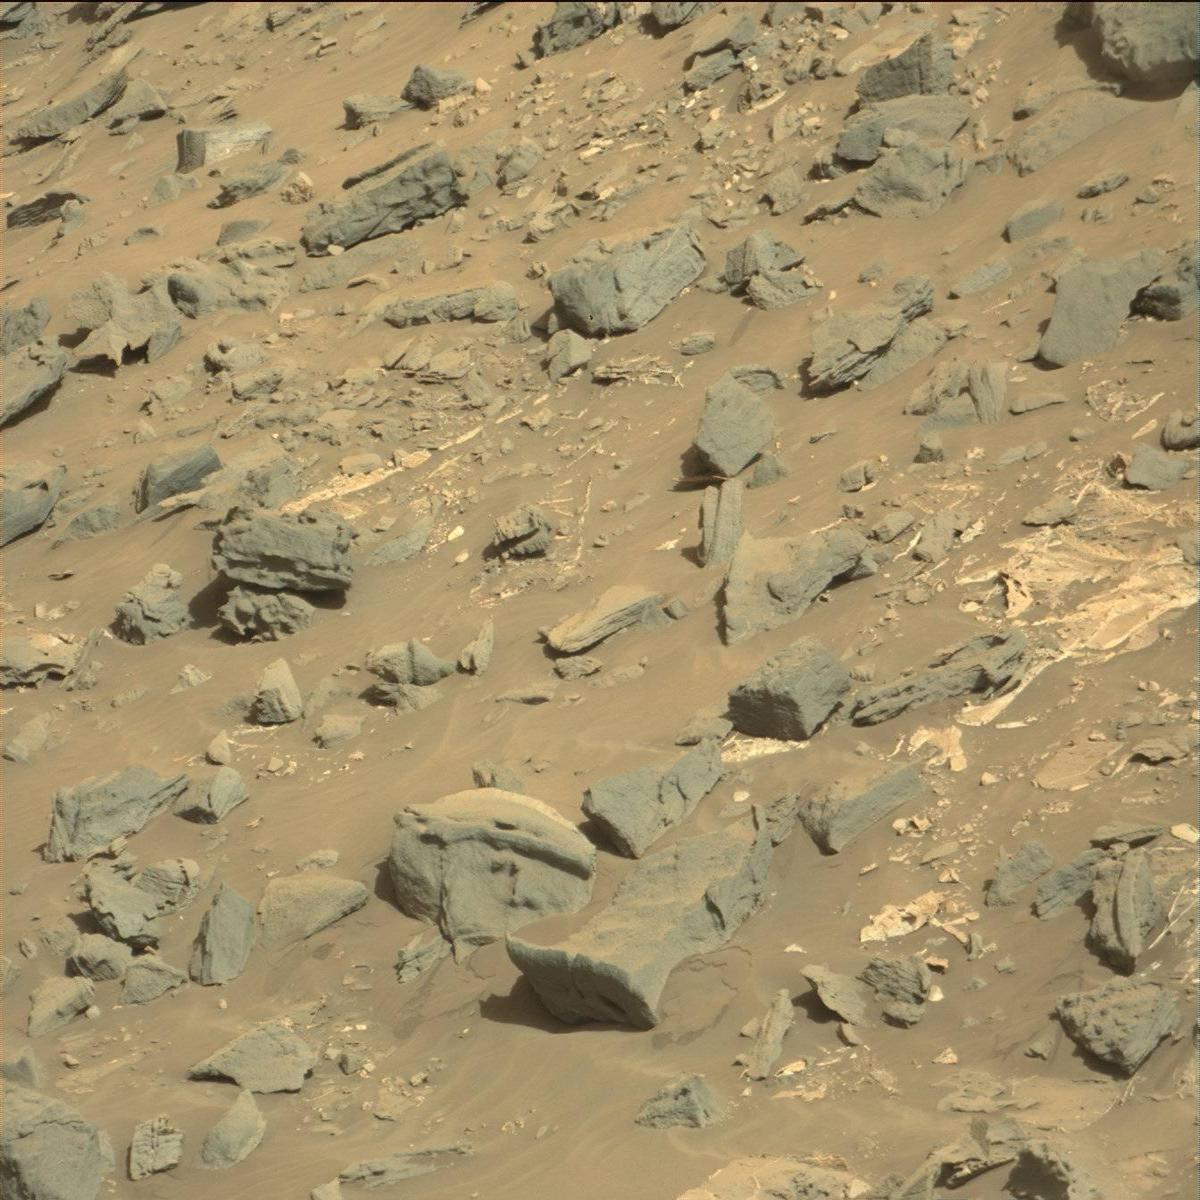
Terrain classes present: Bedrock, Rock, Sand / Soil